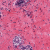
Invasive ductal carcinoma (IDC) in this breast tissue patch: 0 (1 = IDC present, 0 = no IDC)